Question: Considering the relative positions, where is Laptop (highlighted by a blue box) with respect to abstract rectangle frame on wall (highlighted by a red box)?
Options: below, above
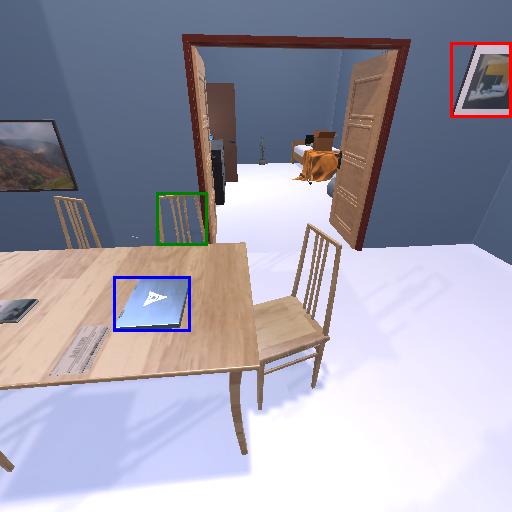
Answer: below